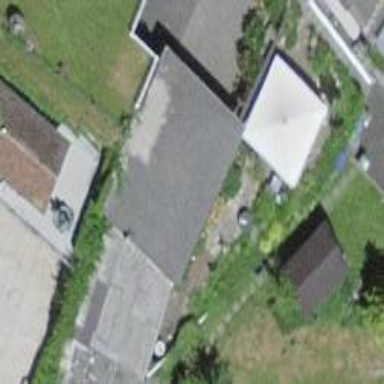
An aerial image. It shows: Garage building.